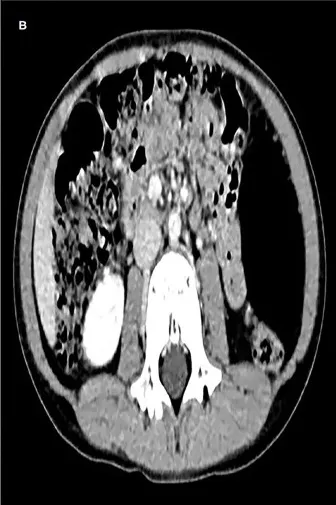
(B), The tumor was not enhanced on enhanced CT scan, and its blood supply arteries were not shown.
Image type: radiology (ct)